Question: I am using libgdx to make a little platformer and I would like to make the enemies blink in red while the player hurt them with his weapon.
I already tried to change the sprite color and the sprite batch color with no success, it only melt the new color with the one of the texture.
'''
sprite.setColor(Color.RED);
spriteBatch.draw(sprite);
'''
the effect I want to achieve is:

going from sprite texture to full red and then back again.
I think there is something to do with the Blending function, but I am not sure about that. I want to avoid making some red sprite for each monsters of my game.
Does someone know how to achieve this effect?
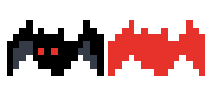
Answer: You can create a shader like this to change the color of all pixels instead of multiplying them by that color. Use this shader with SpriteBatch by calling 'spriteBatch.setShader(shader);'.
This is basically the default SpriteBatch shader, except the final color replaces all non-alpha pixels.
To use this method, you must batch your colored sprites separately from your normal sprites. Call 'spriteBatch.setShader(null);' to go back to drawing regular sprites.
'''
String vertexShader = "attribute vec4 " + ShaderProgram.POSITION_ATTRIBUTE + ";
" //
+ "attribute vec4 " + ShaderProgram.COLOR_ATTRIBUTE + ";
" //
+ "attribute vec2 " + ShaderProgram.TEXCOORD_ATTRIBUTE + "0;
" //
+ "uniform mat4 u_projTrans;
" //
+ "varying vec4 v_color;
" //
+ "varying vec2 v_texCoords;
" //
+ "
" //
+ "void main()
" //
+ "{
" //
+ " v_color = " + ShaderProgram.COLOR_ATTRIBUTE + ";
" //
+ " v_texCoords = " + ShaderProgram.TEXCOORD_ATTRIBUTE + "0;
" //
+ " gl_Position = u_projTrans * " + ShaderProgram.POSITION_ATTRIBUTE + ";
" //
+ "}
";
String fragmentShader = "#ifdef GL_ES
" //
+ "#define LOWP lowp
" //
+ "precision mediump float;
" //
+ "#else
" //
+ "#define LOWP
" //
+ "#endif
" //
+ "varying LOWP vec4 v_color;
" //
+ "varying vec2 v_texCoords;
" //
+ "uniform sampler2D u_texture;
" //
+ "void main()
"//
+ "{
" //
+ " gl_FragColor = v_color * texture2D(u_texture, v_texCoords).a;
" //
+ "}";
ShaderProgram shader = new ShaderProgram(vertexShader, fragmentShader);
'''